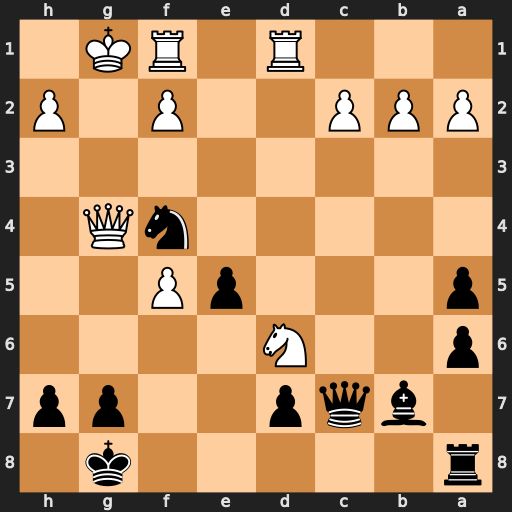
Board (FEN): r5k1/1bqp2pp/p2N4/p3pP2/5nQ1/8/PPP2P1P/3R1RK1
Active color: b
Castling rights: -
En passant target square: -
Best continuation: h5 Qxf4 exf4